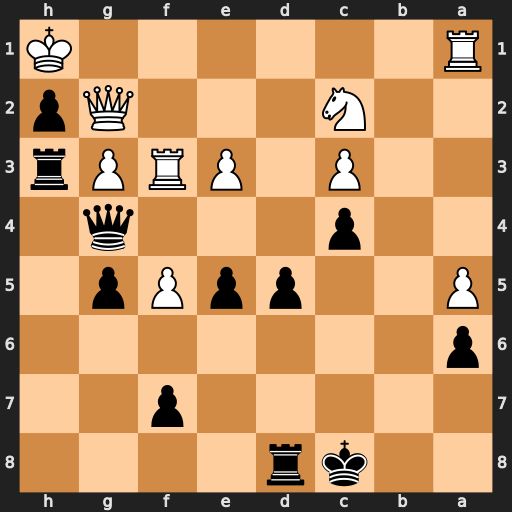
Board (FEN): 2kr4/5p2/p7/P2ppPp1/2p3q1/2P1PRPr/2N3Qp/R6K
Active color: b
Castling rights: -
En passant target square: -
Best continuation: e4 Rf2 Rxg3 Qxh2 Rh3